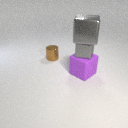
large purple rubber cube in front of small brown metal cylinder